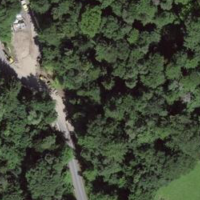
EUNIS habitat code: 41
Species observed at this site:
Tanacetum vulgare
Petasites albus